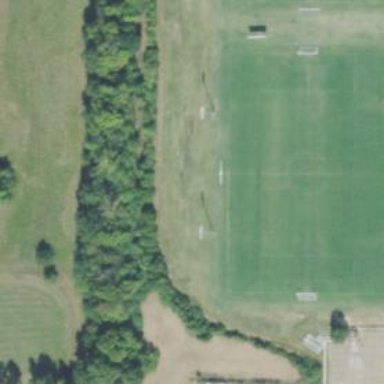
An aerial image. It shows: Soccer pitch with grass surface for leisure land.